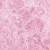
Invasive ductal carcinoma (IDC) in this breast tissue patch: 0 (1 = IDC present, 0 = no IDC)